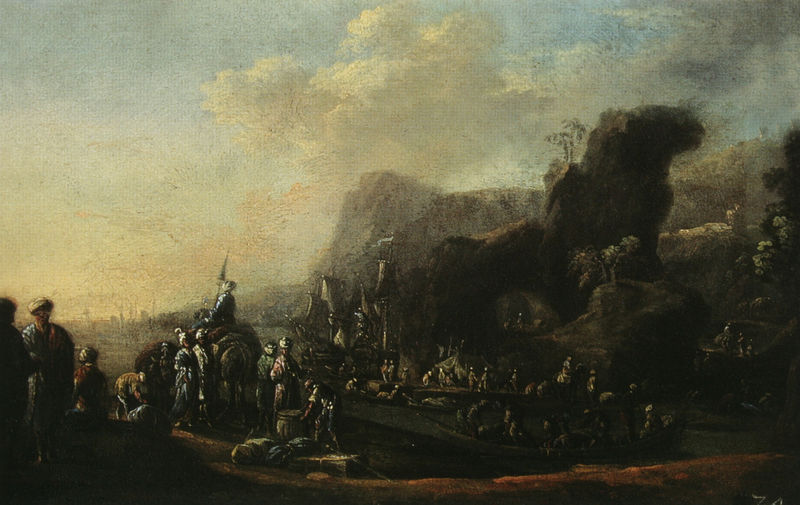
Titel: Orientalischer Hafen
Künstler: Johann Alexander Thiele
Standort: Sondershausen
Institution: Schlossmuseum
Schlagwörter: baum, berg, blau, dunkel, felsen, gemälde, himmel, kampf, kämpfer, mann, meer, schatten, wasser, weiß, wolken, bäume, fluss, frauen, grün, landschaft, menschen, see, sitzen, stadt, ufer, abend, braun, grau, hintergrund, licht, männer, schwarz, tier, weg, gesellschaft, malerei, mensch, steine, tod, bild, öl, dämmerung, feld, ferne, horizont, morgen, natur, wind, brücke, rauch, sonne, boden, gewand, gewänder, kind, personen, blatt, pflanzen, höhle, rosa, boot, boote, esel, kinder, pferd, pferde, reiter, schiff, schiffe, segel, strand, liegen, düster, fahnen, ort, fahne, flagge, mast, segelschiff, gepäck, berge, fels, gebirge, zug, nebel, rast, platz, figuren, hafen, krieg, schlacht, lanze, soldaten, kopftuch, palme, bucht, klippe, segeln, karawane, orient, orientalisch, asien, schwert, schwerter, bedrohlich, leinwand, fass, armee, heer, kämpfen, rauchig, krieger, lanzen, palmen, speer, speere, fässer, ankunft, aufbruch, wien, turban, turbane, schlachtfeld, lager, erwartung, division, türke, wehrhaft, türken, sonn, mauren, ruhe vor dem sturm, feind, kriegsgetümmel, mohammedaner, felsdurchgang, güter, kreif, packen, segelen, troß, t^rken, türkenkriege, türkenkrieg